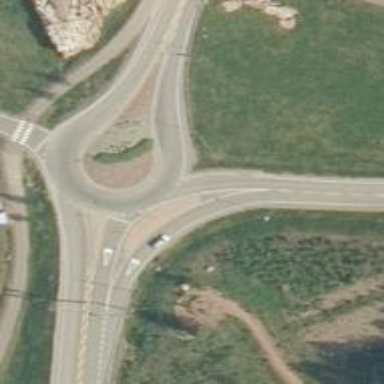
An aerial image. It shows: Tertiary road with asphalt surface leading to roundabout.